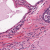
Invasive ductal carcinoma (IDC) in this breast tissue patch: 0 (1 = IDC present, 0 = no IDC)